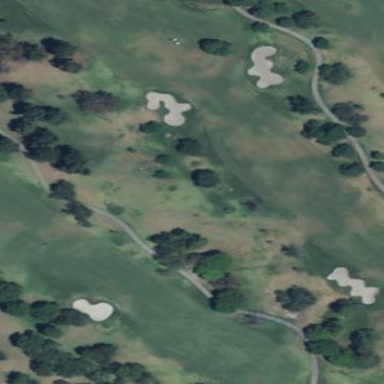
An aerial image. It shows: Golf fairway surrounded by grass.